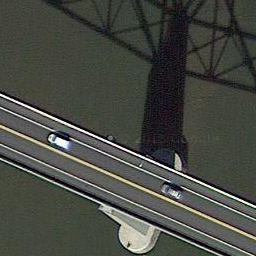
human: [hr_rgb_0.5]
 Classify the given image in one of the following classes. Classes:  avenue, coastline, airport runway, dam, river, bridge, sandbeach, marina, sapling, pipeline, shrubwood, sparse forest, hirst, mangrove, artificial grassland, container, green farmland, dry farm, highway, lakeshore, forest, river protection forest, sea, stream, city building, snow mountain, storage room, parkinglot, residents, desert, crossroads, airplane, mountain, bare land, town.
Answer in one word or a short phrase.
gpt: bridge